Question: Here is my output of through call:
'''
var item=""[{"Column1":"false"}]""
'''
There is always one row output,i-e 'true' or 'false',i want to get the value of 'Column1',i already try 'Jquery.ParseJson(item)',but it gives ,Kindly help me how to read this value.Kindly check the ,this is the exact outcome of my 'web method', and this outcome and format is a necessary condition of scenario.Thanks.On using loop it gives the error:

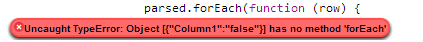
Answer: I understand that above solutions not work perfectly with your browsers, here is another alternate solution, though I know that it may not fit your scenario, but as your output is either 'true' or 'false' .Instead of using 'JsonConvert' on server end, simply return the object array to client end and read value like this.
'''
var tempo=item[0].Column1;
'''